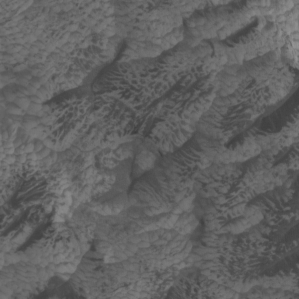
Label: non_frost